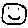
Label: smiley face